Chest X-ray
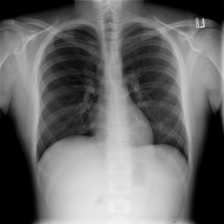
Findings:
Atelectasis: negative
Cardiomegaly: negative
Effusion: negative
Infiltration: positive
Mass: negative
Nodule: negative
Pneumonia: negative
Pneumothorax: negative
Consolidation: negative
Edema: negative
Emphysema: negative
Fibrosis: negative
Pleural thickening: negative
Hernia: negative